Interaction volume radius: 10 \u00c5
Interaction volume height: 20 \u00c5
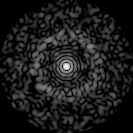
Disorder parameter: 0.8178